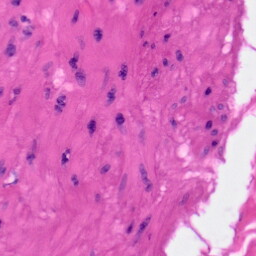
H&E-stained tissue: Skin